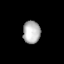
Tissue: lung
Cell type: Epithelial cells
Senescence score: 0.1596
Nuclear area (px): 385
Mean DAPI intensity: 180.935